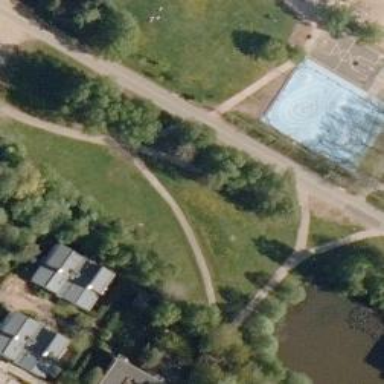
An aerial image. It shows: Disc golf basket.